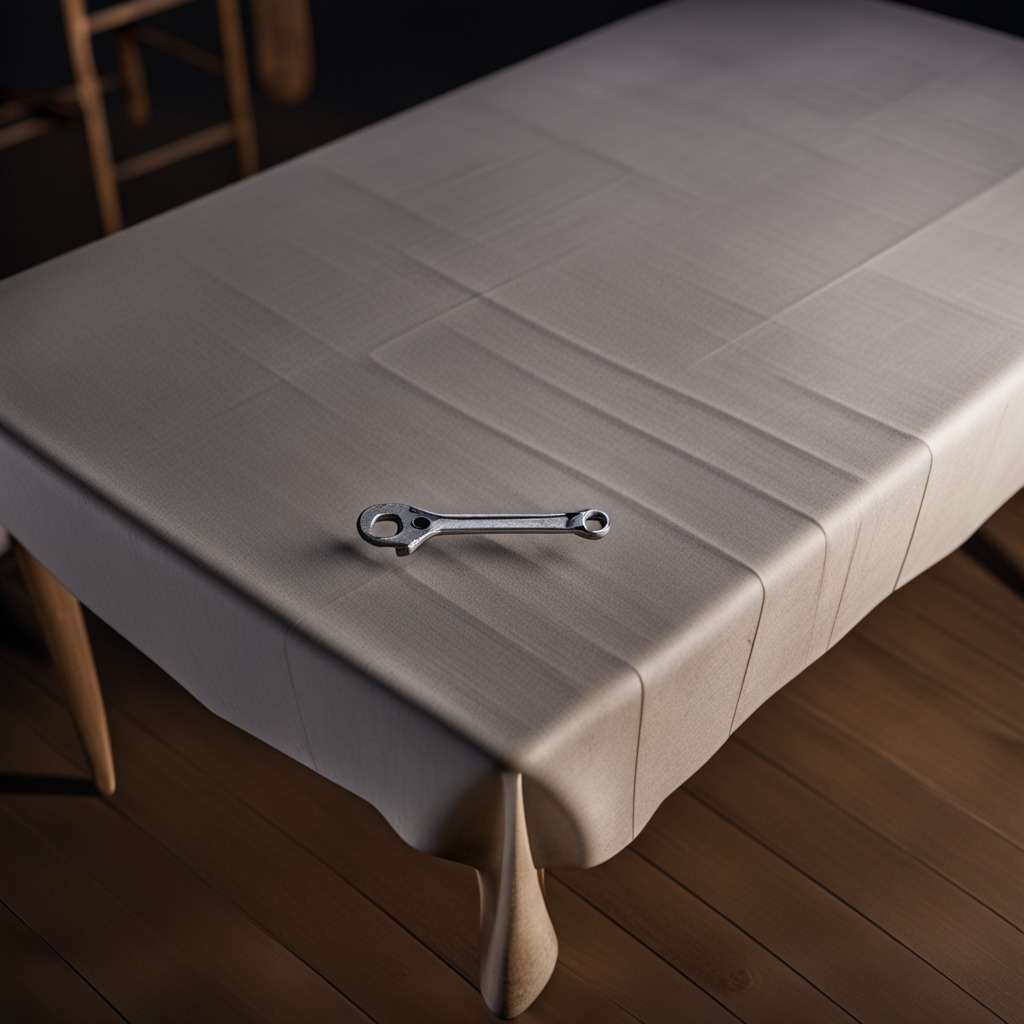
A wrench is lying on the wooden table inside a workshop at night.